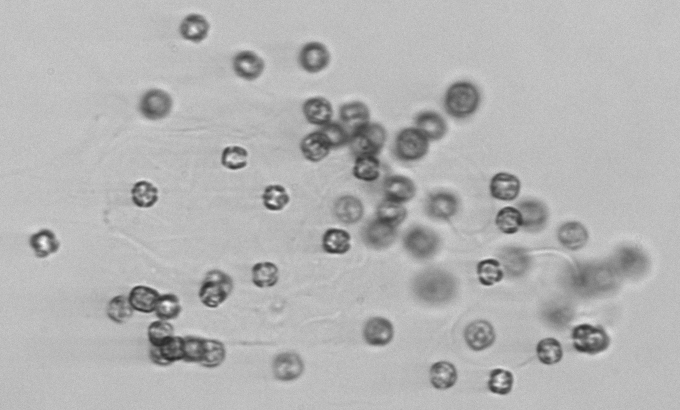
Label: Thalassiosira_sp_aff_mala